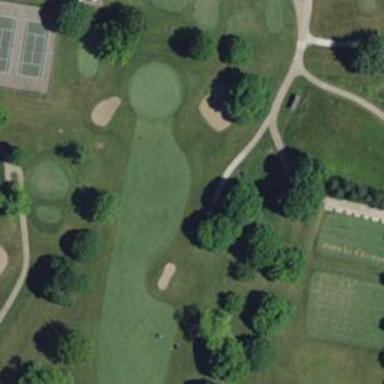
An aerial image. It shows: Service road used as golf cart path.